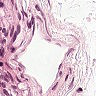
Metastatic tissue present: no